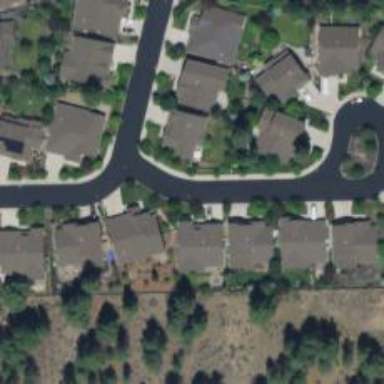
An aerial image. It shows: Residential road with asphalt surface and sidewalk on the left side.